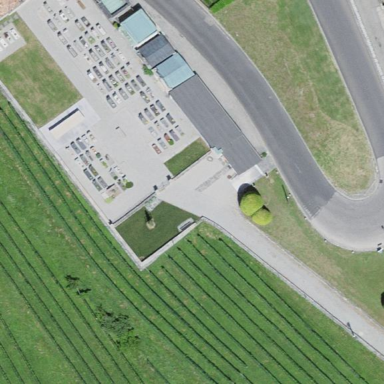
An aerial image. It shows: Cemetery.